Question: I am trying to move a Sprite along a straight line path. I want to move it 5 pixels on the slope, or the hypotenuse each time I go through the method until I reach the end point.
I have the slope and y-intercept of the line, I also have the current X and Y values of the sprite through getX() and getY(). The final X and Y points to stop at are variables finalX and finalY.
I have tried so many equations but I can't seem to get any of them to work. What am I missing!!?

My latest equation was trying to use y=mx+b.
'''
float X = (getY() + 5 - interceptY)/slope;
float Y = slope*(getX() + 5) + interceptY;
setPosition(X, Y);
'''
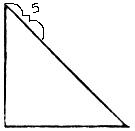
Answer: Can help you with a few equations from my recent game, the code moves an object given its rotation:
'''
float xDirection = FloatMath.sin((float) Math.toRadians(getRotation()))
* currentSpeed;
float yDirection = FloatMath.cos((float) Math.toRadians(getRotation()))
* -currentSpeed;
float newX = getX() + xDirection;
float newY = getY() + yDirection;
'''
You just need to derive the angle in which you need your sprite to move and this will do for you. Hope this helps.